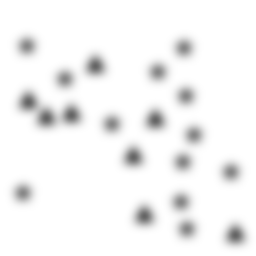
Squares: 0
Triangles: 8
Stars: 12
Total shapes: 20